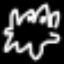
Label: frog